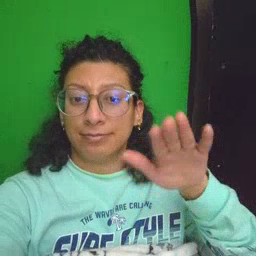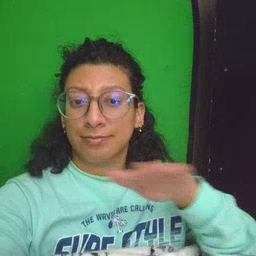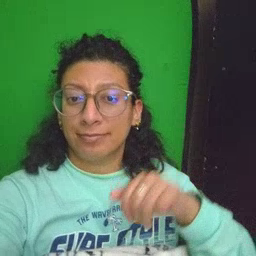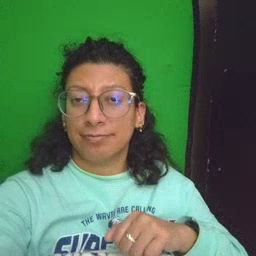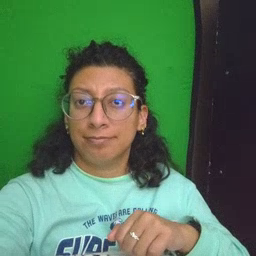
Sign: clean